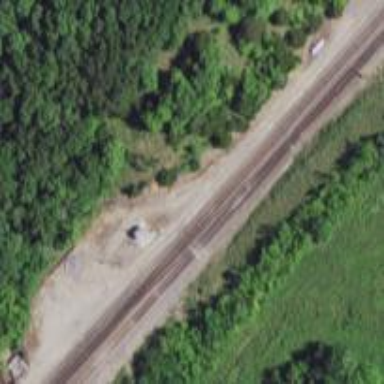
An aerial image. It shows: Railroad crossover.